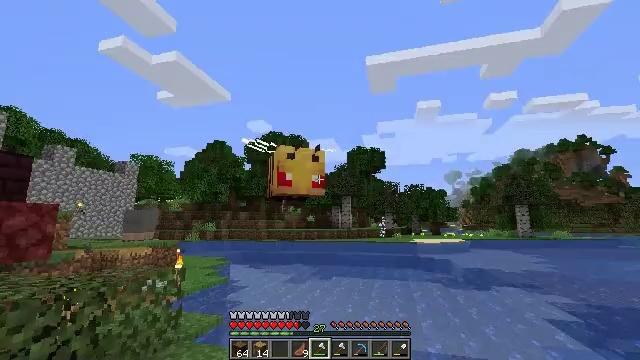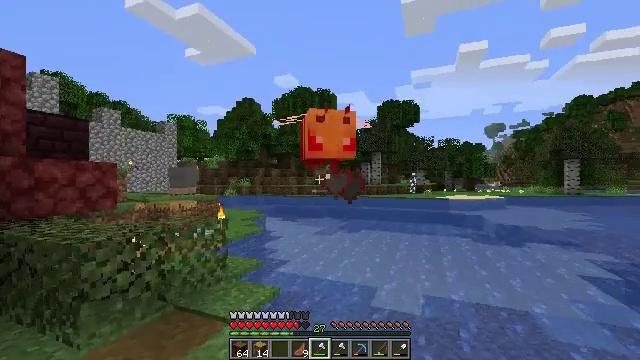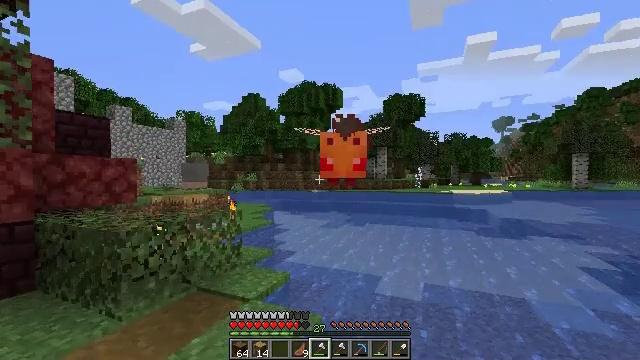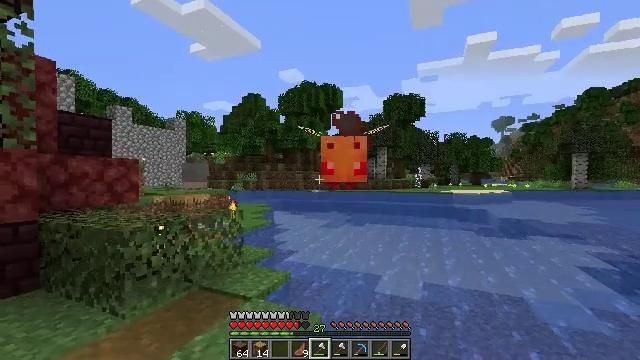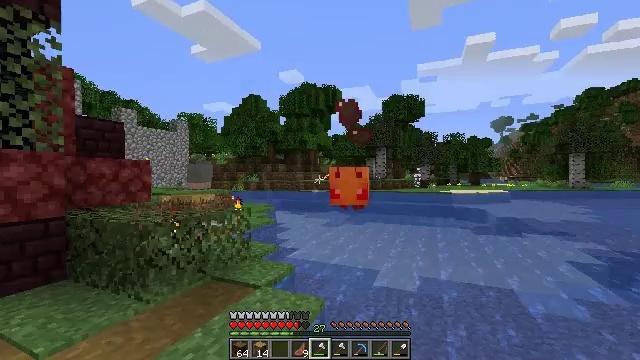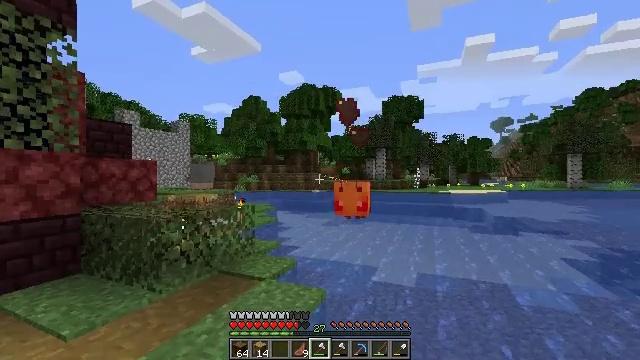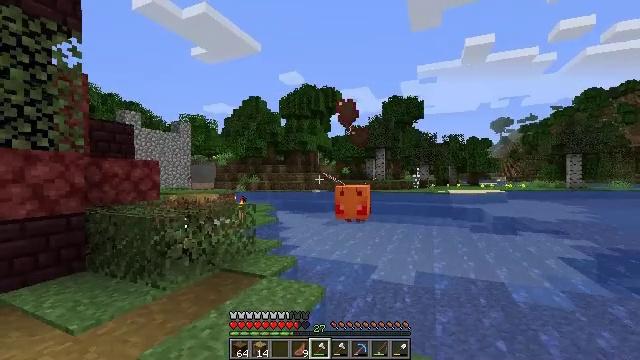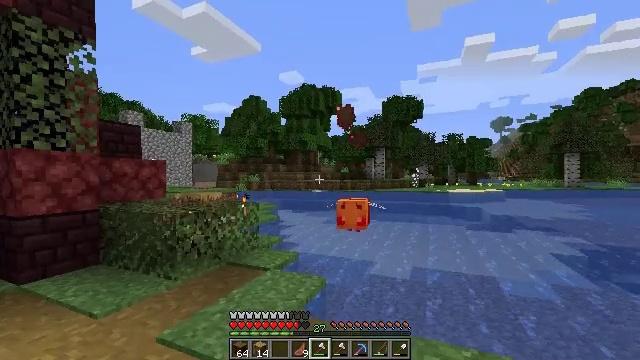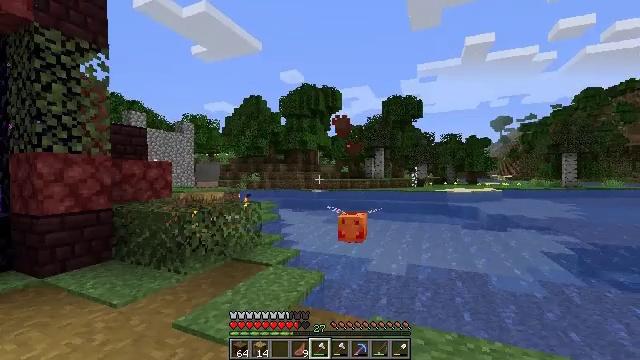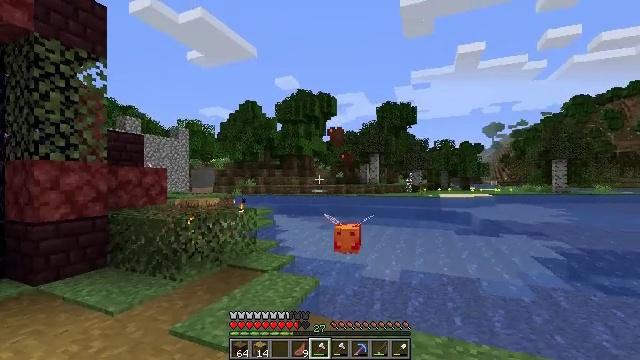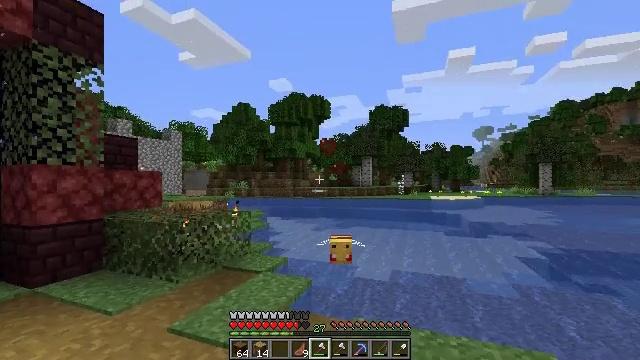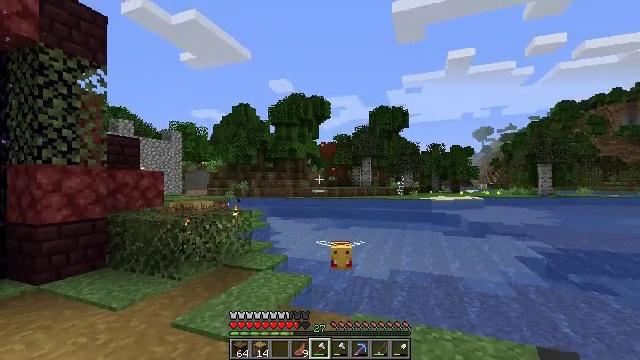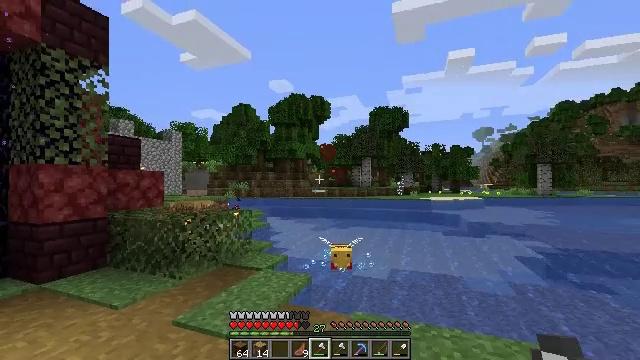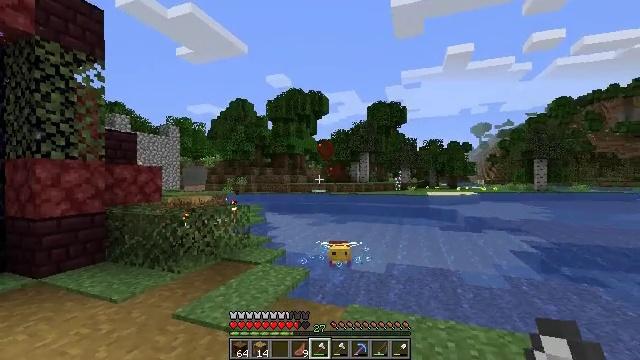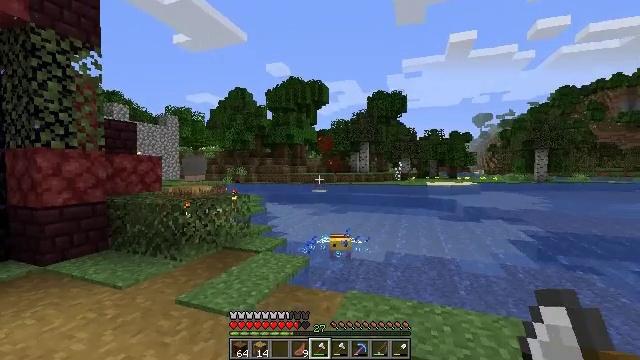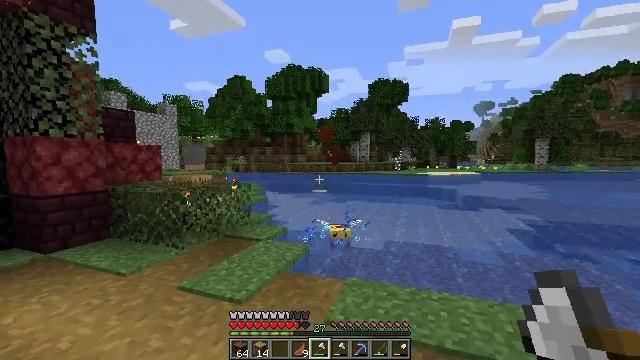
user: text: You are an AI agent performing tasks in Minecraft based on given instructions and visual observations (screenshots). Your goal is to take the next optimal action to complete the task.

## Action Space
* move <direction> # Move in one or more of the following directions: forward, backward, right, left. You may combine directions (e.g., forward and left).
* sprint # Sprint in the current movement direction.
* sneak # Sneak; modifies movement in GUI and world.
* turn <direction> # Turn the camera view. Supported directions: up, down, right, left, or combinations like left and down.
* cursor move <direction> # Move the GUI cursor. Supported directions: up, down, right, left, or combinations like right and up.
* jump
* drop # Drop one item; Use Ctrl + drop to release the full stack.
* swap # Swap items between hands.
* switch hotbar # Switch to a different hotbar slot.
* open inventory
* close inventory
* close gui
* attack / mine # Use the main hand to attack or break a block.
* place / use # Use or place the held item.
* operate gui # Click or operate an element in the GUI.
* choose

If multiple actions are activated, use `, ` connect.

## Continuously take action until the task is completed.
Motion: motion action
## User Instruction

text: Hunt insects.
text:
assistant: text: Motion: move back, turn left and down
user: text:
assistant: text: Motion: move back, turn left and down
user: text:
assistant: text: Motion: move back
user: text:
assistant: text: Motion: move back
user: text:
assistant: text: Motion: move back
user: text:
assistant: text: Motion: move back
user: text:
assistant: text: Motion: move back
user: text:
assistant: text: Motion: move back
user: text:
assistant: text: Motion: move back, turn right and up
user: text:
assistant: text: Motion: turn right
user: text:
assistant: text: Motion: no_op
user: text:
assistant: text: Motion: no_op
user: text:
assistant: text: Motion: turn down
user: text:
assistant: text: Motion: turn down
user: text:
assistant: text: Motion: turn down
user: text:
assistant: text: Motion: turn down
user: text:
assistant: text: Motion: turn down
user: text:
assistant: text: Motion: turn down
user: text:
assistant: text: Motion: no_op
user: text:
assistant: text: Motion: move forward
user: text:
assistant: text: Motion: move forward
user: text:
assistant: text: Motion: move forward
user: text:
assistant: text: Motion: no_op
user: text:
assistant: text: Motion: no_op
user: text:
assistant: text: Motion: move forward
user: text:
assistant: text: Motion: move forward
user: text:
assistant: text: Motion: move forward, turn right and down
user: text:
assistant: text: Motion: turn right and down
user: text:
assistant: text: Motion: no_op
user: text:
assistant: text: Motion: no_op